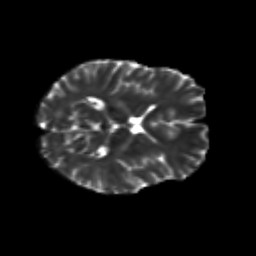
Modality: T2w
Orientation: axial
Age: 25
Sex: female
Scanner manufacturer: siemens
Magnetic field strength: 3 T
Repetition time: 3.5 s
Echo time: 0.125 s